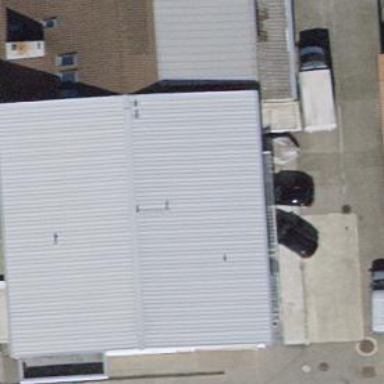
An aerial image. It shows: Car repair shop.